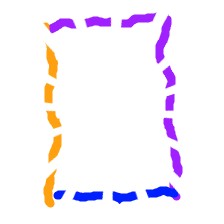
Shape: rectangle